Question: I'm writing Robot Framework tests for a Plone project.
Here is <URL>.
I want tests to be executed on Sauce Labs, but with two different OS's:
- -
I'm starting by replacing the current default tests (Firefox / WinXP) with iOS, using the following parameters in my .travis.yml's matrix:
'''
- TARGET=test ROBOT_DESIRED_CAPABILITIES="platform:OS X 10.8,browserName:iPad,version:6,tunnel-identifier:$TRAVIS_JOB_ID"
'''
Tests are now failing with the following issues:
'''
Could not proxy http://localhost:3001/wd/hub/session, exception: java.net.ConnectException: Connection refused
'''
I have no idea why. I have read all the stuff in example.product and I didn't find any differences.
Here are <URL> at Travis CI, which show the errors.
And you can find my Sauce Labs results <URL>.

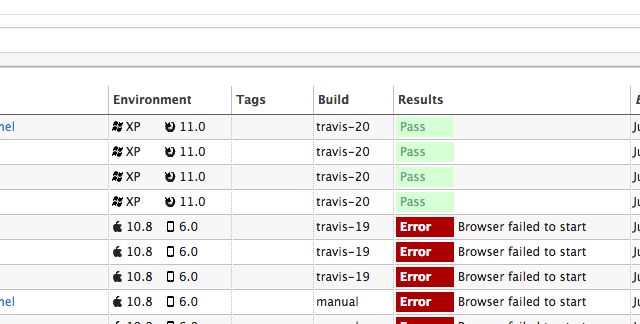
Answer: Currently, you have to run your test ZServer (by settings ZSERVER_PORT environment variable) at some port supported by Sauce Labs: <URL>
- I have a working example at: <URL>- I filed a request for SauceLabs to add support for port 55001 used by Plone, and the port will be included in the next SauceConnect-release.
There was an another issue. p.a.robotframework defines Selenium version for Sauce Labs, currently 2.31.0 (UPDATE: next release will not set the default value). I asked this from Sauce Labs and it seems that selenium version should not be set for mobile tests at all.
- I have now a working p.a.robotframework example at: <URL>
'ROBOT_SELENIUM_VERSION=""''.travis.yml'
:
- Sauce Labs documentation related to Selenium version: <URL>- Finally 'robotsuite', which is used used to wrap Robot Framework tests for 'zope.testrunner', passes all 'ROBOT_'-prefixed environment variables for Robot Framework test runner without the prefix, effectively overriding the default set in p.a.robotframework.